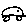
Label: car